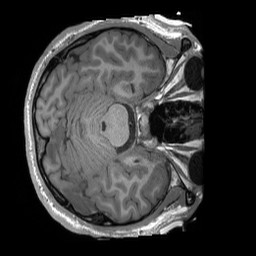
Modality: T1w
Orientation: axial
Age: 22
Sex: male
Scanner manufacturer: siemens
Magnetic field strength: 3 T
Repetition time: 2.4 s
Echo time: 0.00224 s